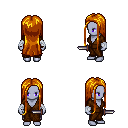
a pixel art fantasy rpg character, female body template, dark elf, purple skin, brown robe, metal pants, dark blonde extra-long hairstyle, white cloth bandages, dagger, four views (front, back, left, right), 2x2 character sprite sheet, small pixel art, hard edges, no anti-aliasing